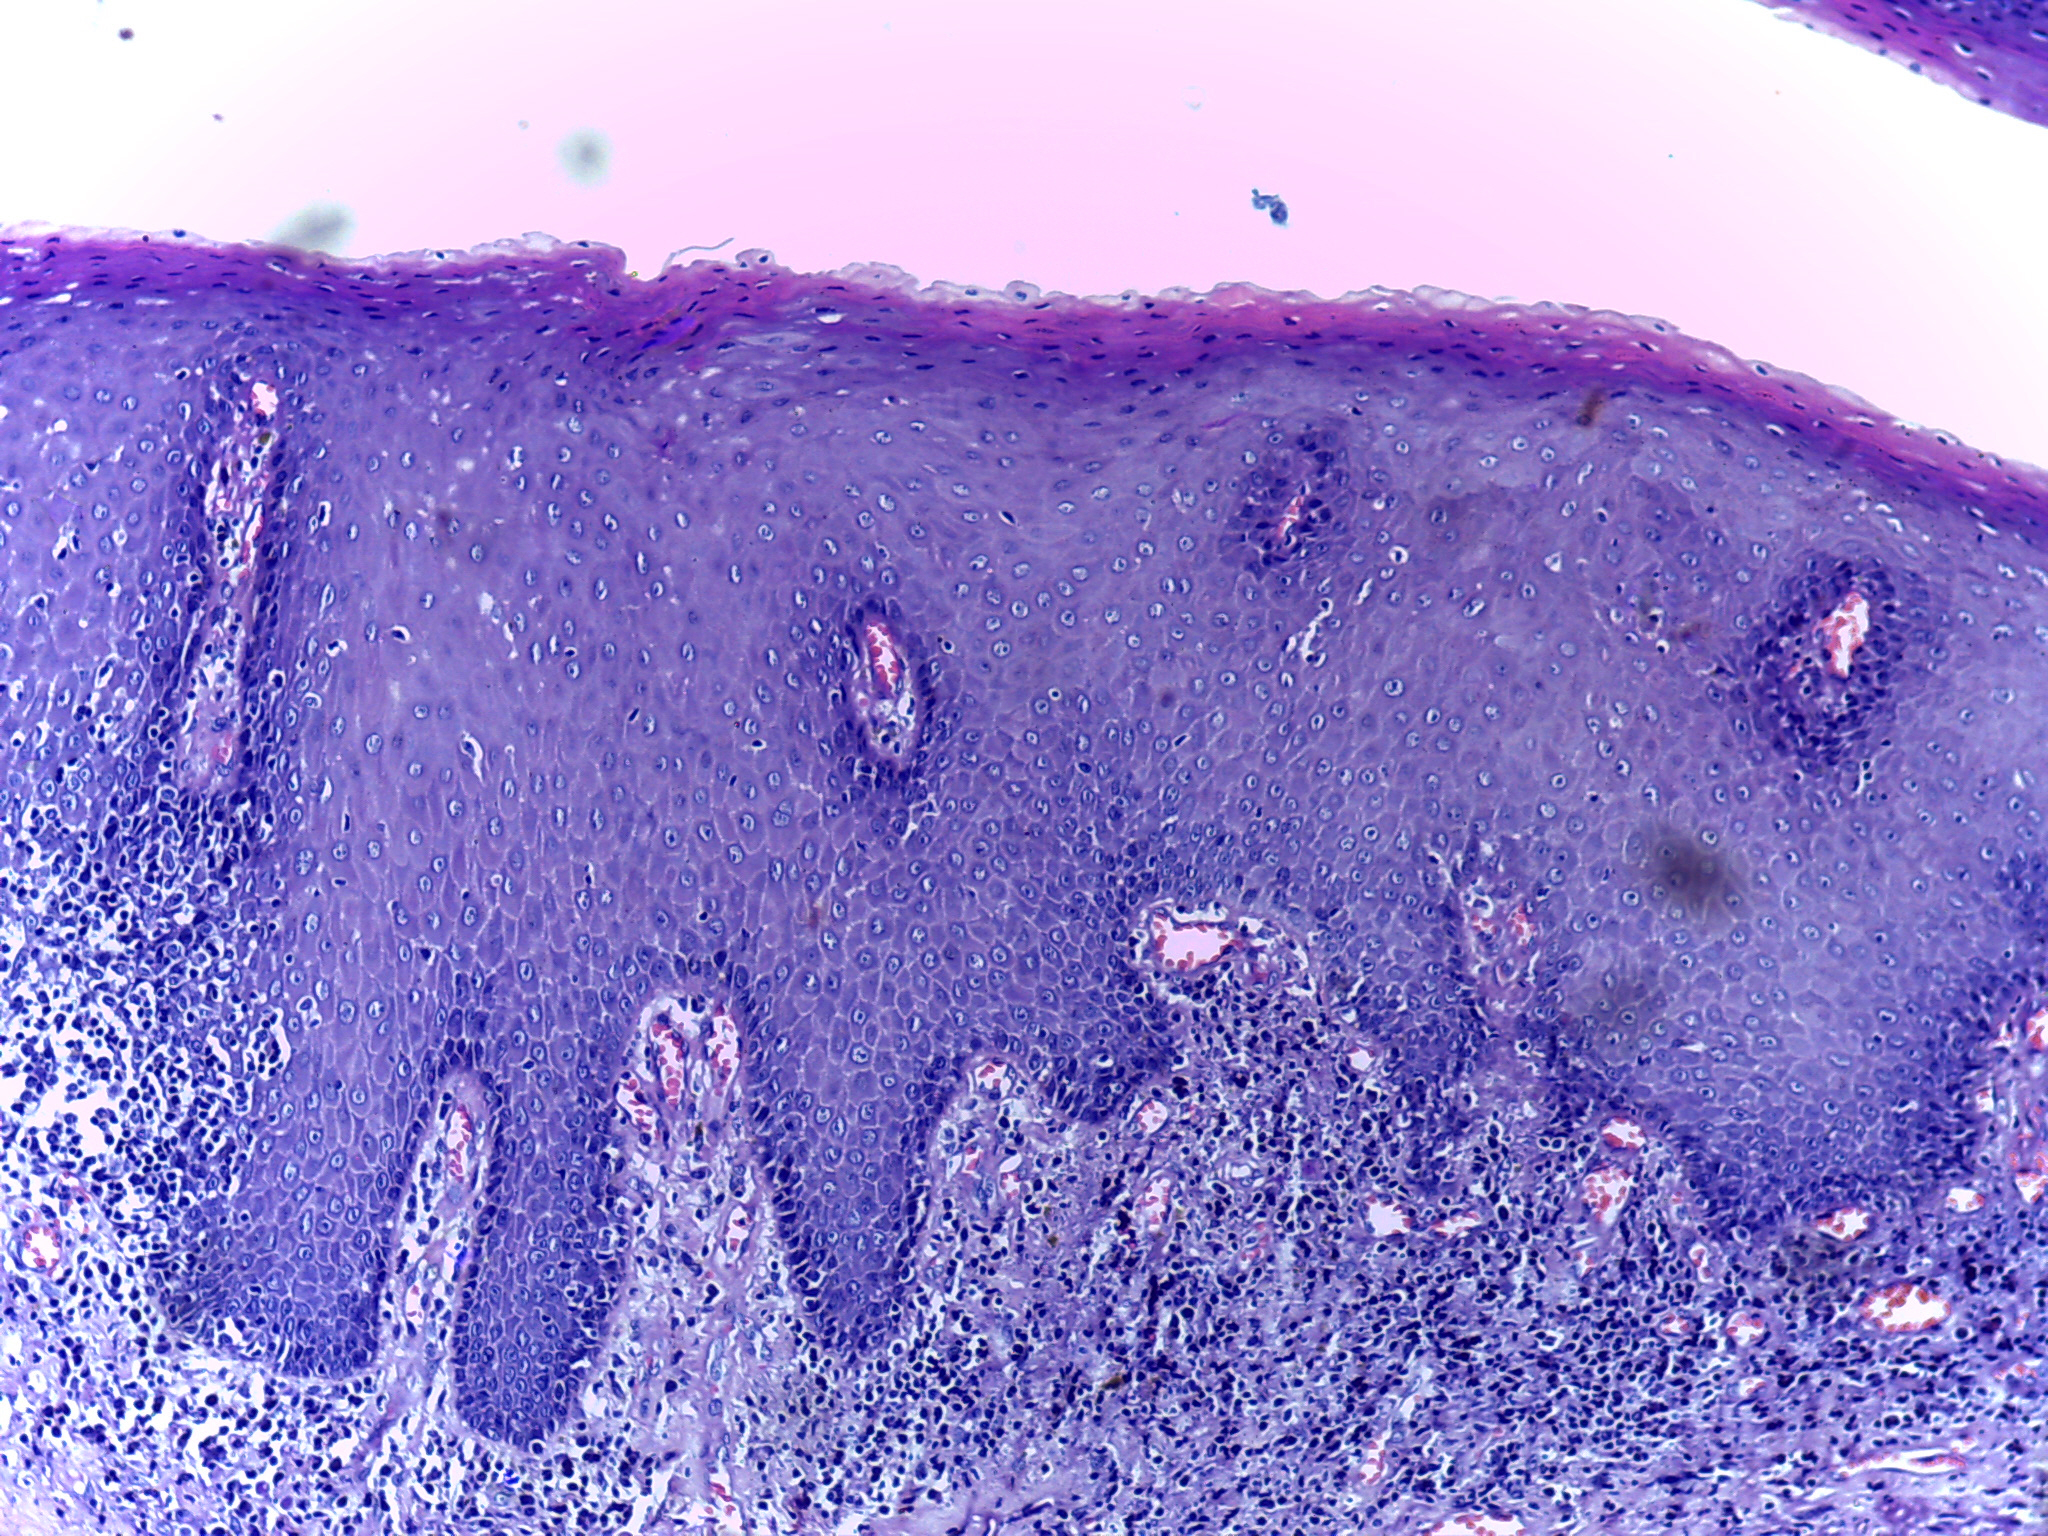
Diagnosis: OSCC